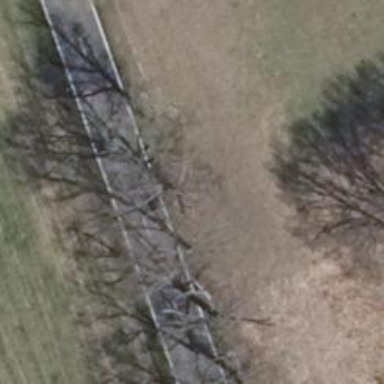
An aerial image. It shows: Row of trees in natural setting.